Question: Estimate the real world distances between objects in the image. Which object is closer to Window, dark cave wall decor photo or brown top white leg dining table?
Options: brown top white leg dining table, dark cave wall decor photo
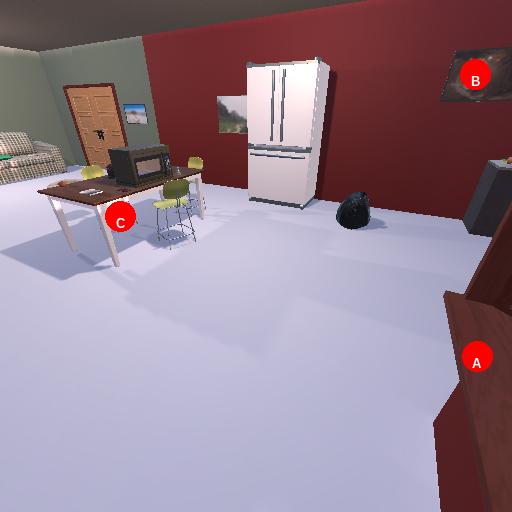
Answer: brown top white leg dining table